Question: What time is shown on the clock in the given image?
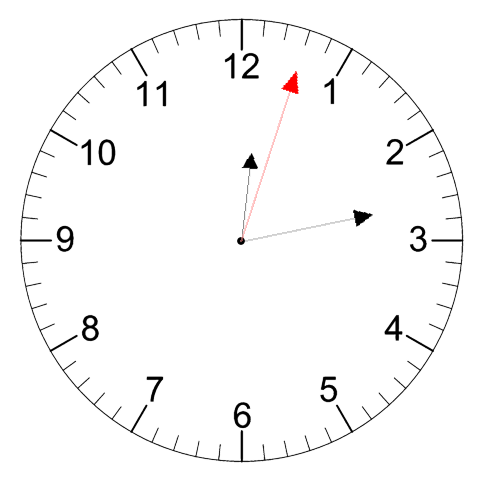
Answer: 12:13:03